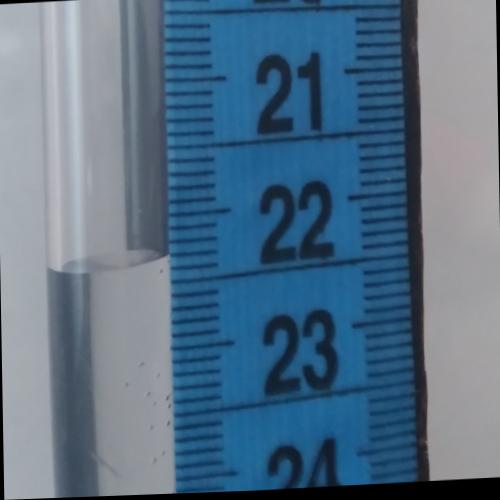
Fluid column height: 22.3 cm